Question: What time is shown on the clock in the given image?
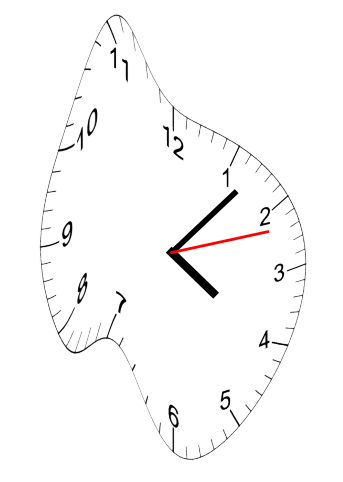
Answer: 04:07:12